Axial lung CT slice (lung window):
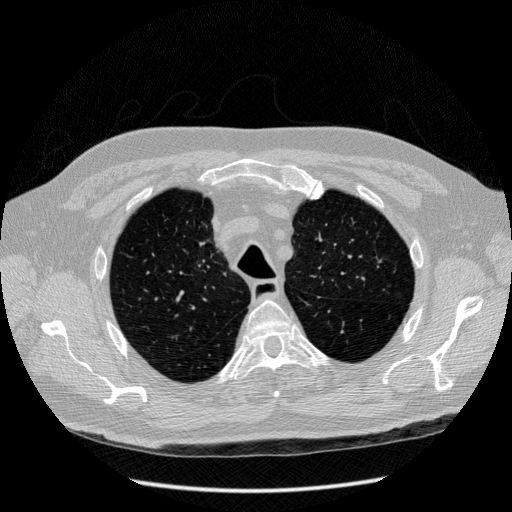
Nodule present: no